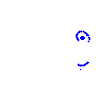
Particle: kaon